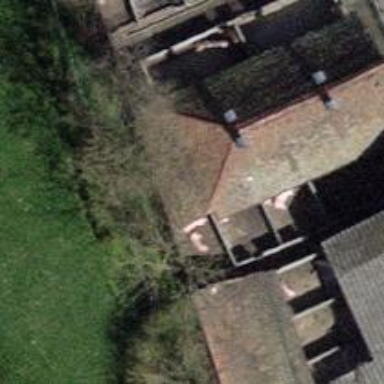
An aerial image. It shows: Building with tiled roof.